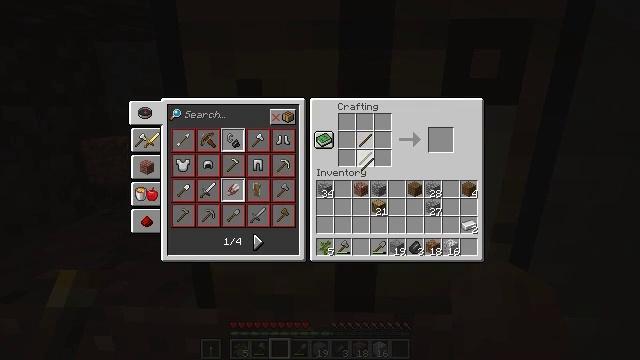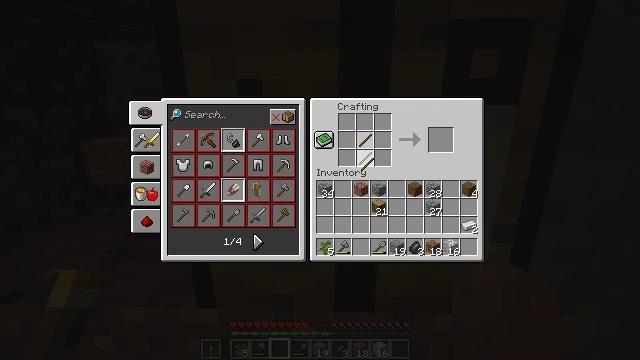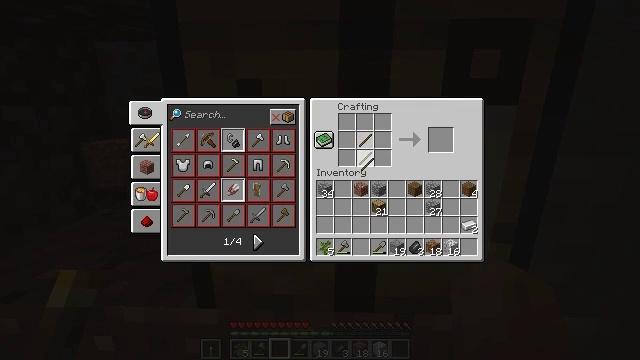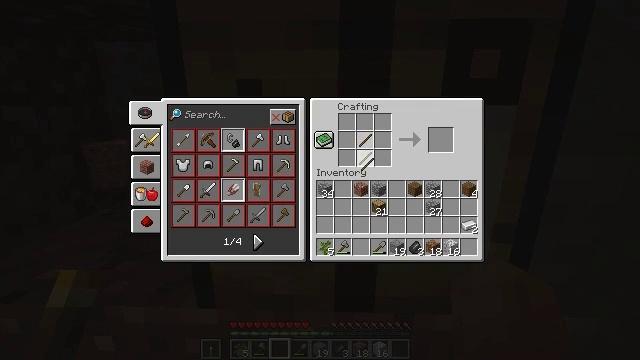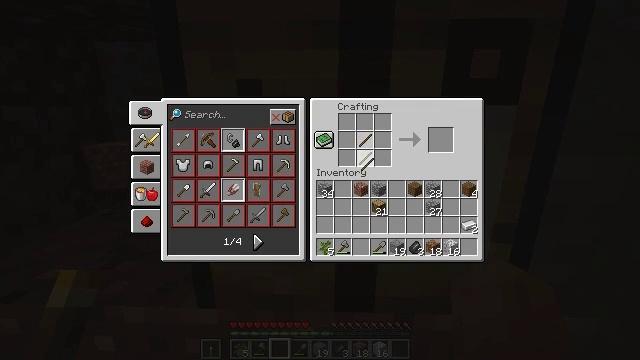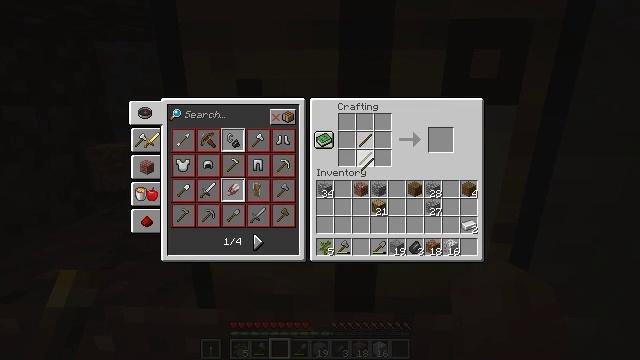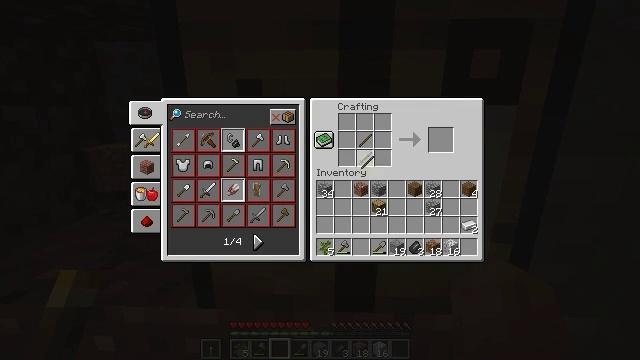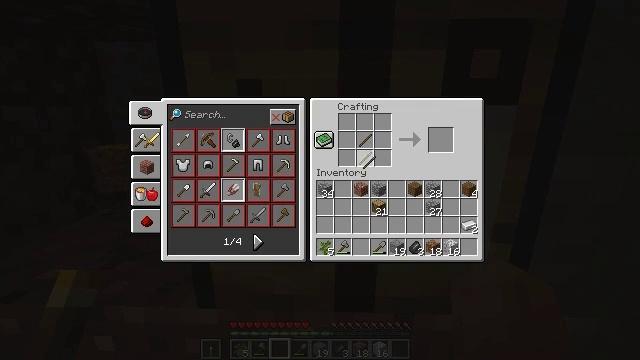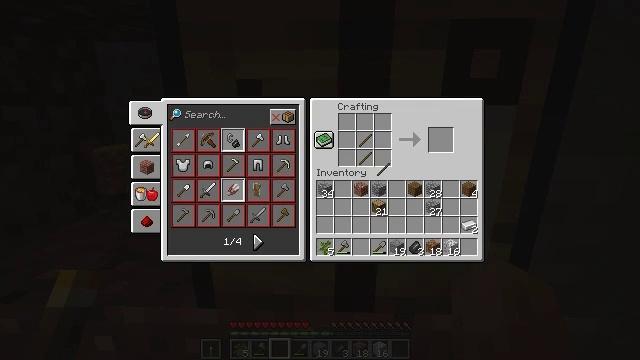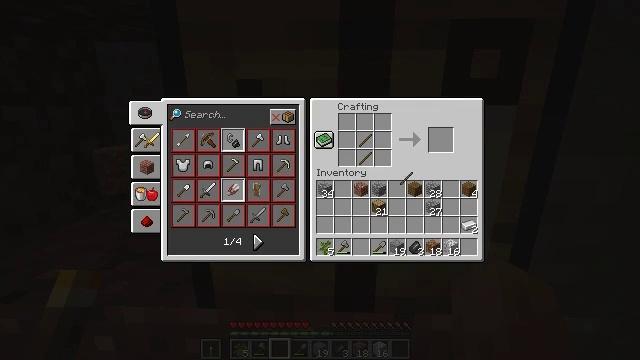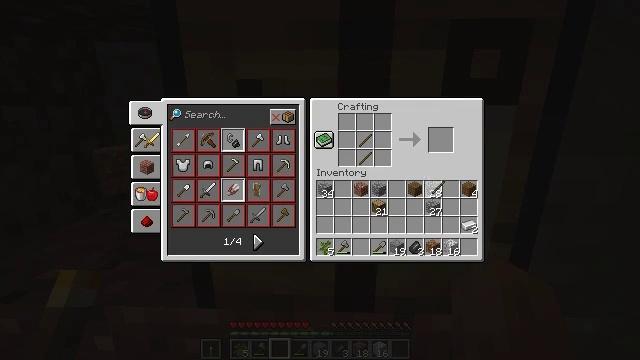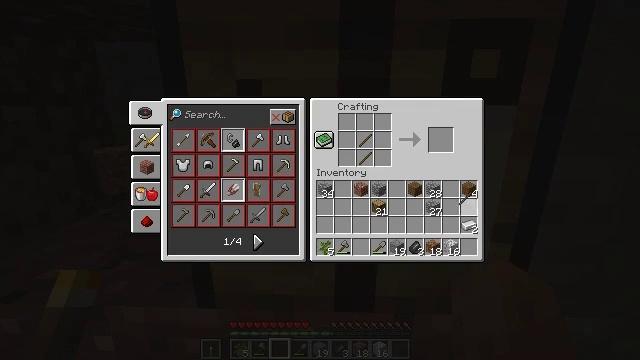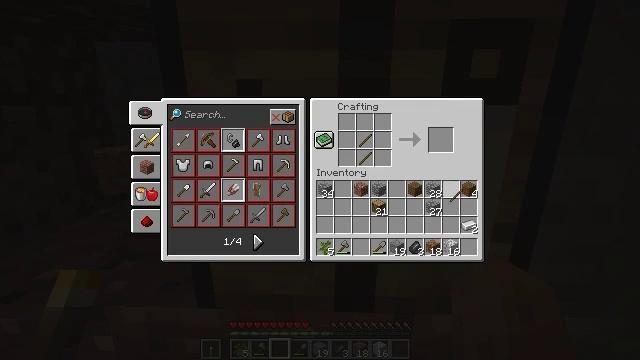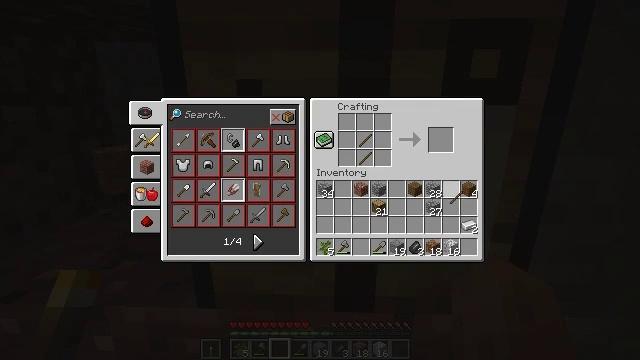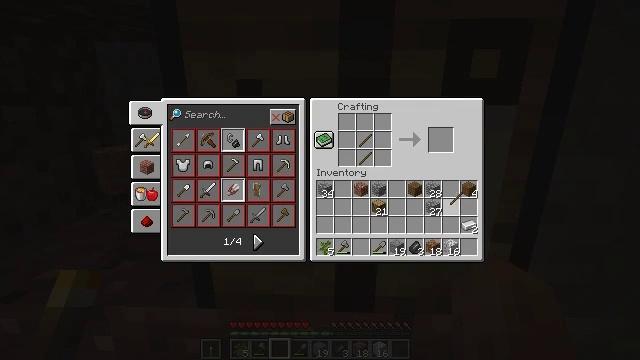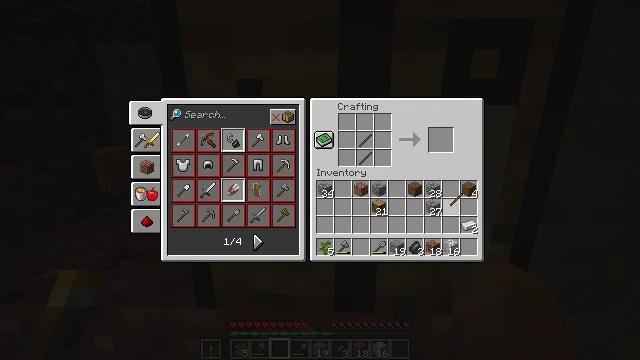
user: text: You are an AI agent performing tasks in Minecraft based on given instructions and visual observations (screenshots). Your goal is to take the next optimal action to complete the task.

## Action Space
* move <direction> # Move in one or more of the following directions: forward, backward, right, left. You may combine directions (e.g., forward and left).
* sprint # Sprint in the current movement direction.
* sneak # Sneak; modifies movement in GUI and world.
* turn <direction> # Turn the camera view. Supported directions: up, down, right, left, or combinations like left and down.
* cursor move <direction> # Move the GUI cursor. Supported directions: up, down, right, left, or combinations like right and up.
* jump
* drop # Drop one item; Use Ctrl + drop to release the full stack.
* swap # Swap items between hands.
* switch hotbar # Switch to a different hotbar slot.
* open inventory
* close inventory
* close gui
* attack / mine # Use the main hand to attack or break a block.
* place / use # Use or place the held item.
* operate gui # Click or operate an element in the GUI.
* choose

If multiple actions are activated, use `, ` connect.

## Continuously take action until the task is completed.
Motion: motion action
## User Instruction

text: Attack the ground to gather dirt.
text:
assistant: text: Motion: use / place
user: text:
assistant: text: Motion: use / place
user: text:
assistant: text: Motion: use / place
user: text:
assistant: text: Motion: use / place
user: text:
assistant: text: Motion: use / place
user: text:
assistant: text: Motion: no_op
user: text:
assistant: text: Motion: no_op
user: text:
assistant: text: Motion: turn right
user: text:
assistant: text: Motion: turn right
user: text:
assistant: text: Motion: turn right
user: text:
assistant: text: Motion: turn right
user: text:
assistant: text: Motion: no_op
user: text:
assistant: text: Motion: no_op
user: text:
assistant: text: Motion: no_op
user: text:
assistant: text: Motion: no_op
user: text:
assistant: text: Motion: no_op
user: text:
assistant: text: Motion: no_op
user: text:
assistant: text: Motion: no_op
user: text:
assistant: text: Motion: no_op
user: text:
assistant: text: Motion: no_op
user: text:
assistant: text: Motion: no_op
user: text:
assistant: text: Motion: no_op
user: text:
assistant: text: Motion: no_op
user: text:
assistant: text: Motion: no_op
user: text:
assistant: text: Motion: no_op
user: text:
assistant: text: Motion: no_op
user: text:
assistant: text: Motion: no_op
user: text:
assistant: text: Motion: no_op
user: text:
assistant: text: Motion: no_op
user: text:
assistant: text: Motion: no_op